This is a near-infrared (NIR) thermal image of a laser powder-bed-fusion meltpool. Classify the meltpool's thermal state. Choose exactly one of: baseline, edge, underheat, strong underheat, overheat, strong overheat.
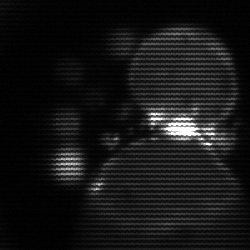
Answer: edge